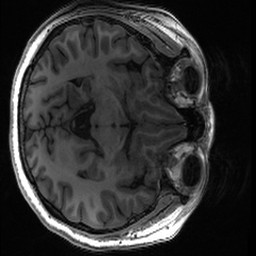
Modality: T1w
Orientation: axial